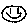
Label: smiley face